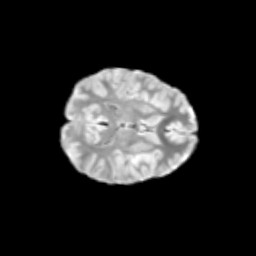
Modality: T2w
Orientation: axial
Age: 12
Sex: female
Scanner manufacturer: siemens
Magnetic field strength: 3 T
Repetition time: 3.8 s
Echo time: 0.07 s